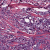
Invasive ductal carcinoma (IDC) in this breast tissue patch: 1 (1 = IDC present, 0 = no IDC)